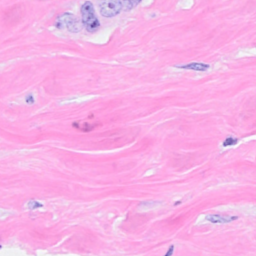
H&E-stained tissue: Breast